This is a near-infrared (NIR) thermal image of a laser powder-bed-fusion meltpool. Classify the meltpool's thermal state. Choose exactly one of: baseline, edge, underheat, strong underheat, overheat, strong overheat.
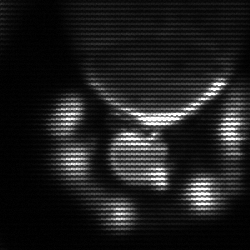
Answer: edge